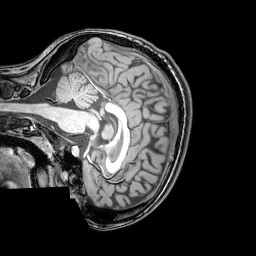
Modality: T1w
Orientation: sagittal
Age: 22
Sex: female
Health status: healthy
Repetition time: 0.081 s
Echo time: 0.037 s